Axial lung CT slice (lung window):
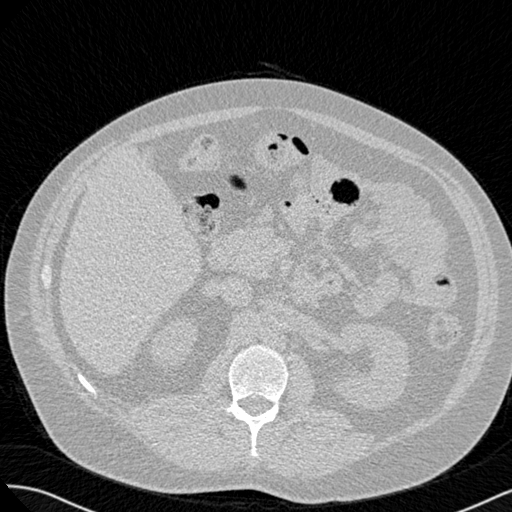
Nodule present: no